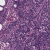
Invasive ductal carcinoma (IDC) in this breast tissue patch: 0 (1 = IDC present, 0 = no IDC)